Question: I have to remove the noise from a wav music file with matlab.
I know that I have to use the 'ellipord' and 'ellip' functions. First I read the wav file:'[x,Fs]=wavread('file.wav');'
Then I do a spectrogram:
'spectrogram(x,512,400,512,Fs,'yaxis');'

Now, I can't understand some things:
- - -
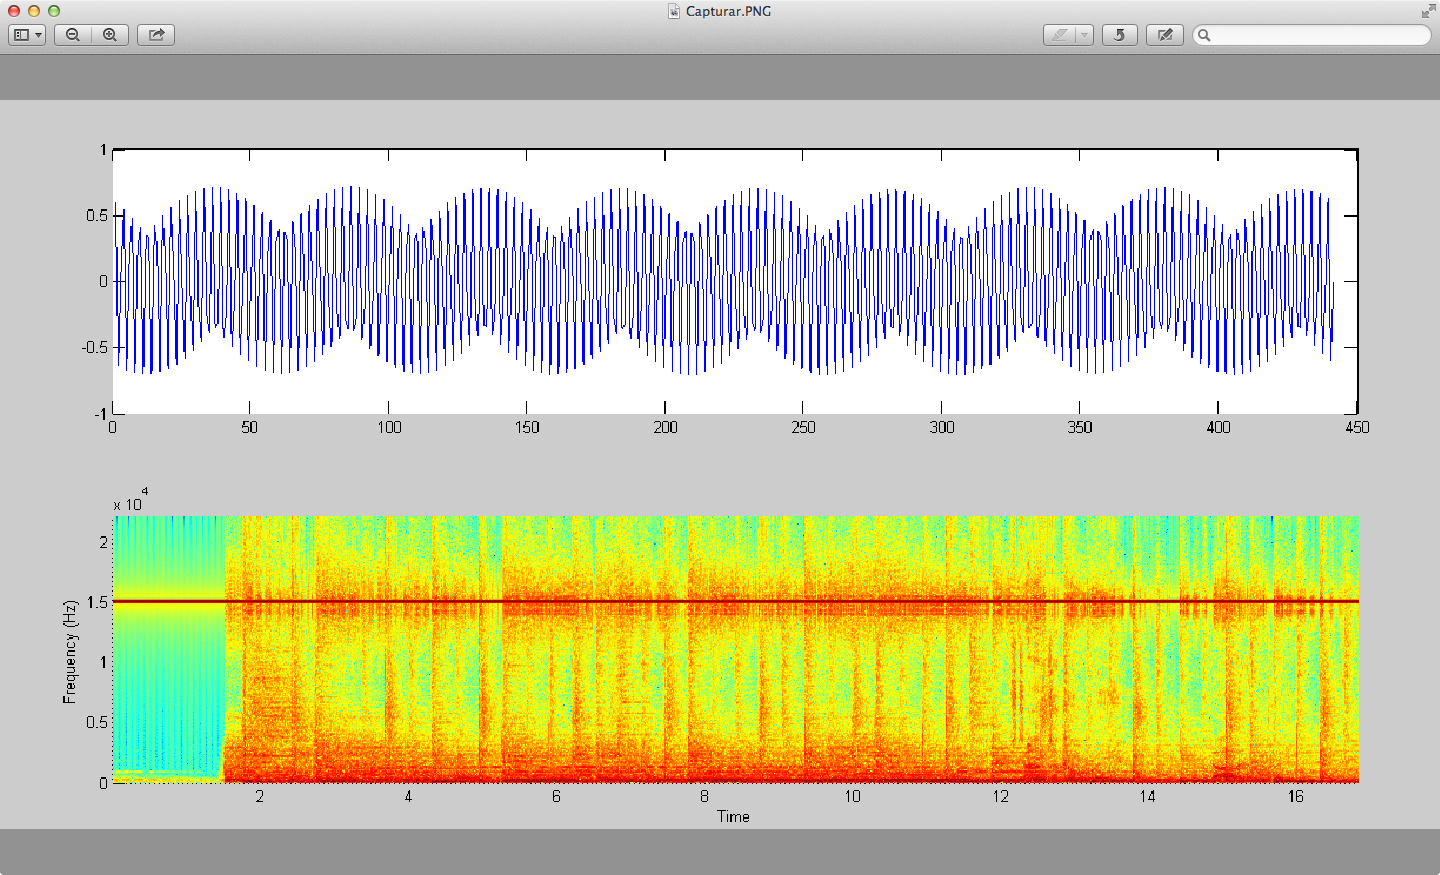
Answer: Your noise looks like high frequency hiss at 15000 Hz. I think the best way to remove this noise is a bandstop filter, though it is hard to say without listening, maybe a lowpass filter will fit your requirements better. I'd try other filter types as well
'''
Fs = 44100;
%what frequencies do you want to pass
wp = [12000 18000] / (Fs/2);
%what frequencies you don't want to pass
ws = [14000 16000] / (Fs/2);
%ellipsoid filter characteristics must be smooth
%so you have to select how many decibels
%you allow to lose at passband (i.e. 12000 and 18000 hz)
rp = 3;
%stopband (minus decibels at 14000 and 16000 hz)
rs = 60;
[n,Wp] = ellipord(wp,ws,rp,rs)
[b,a] = ellip(n,rp,rs,wp,'stop');
freqz(b,a,Fs,Fs);
'''